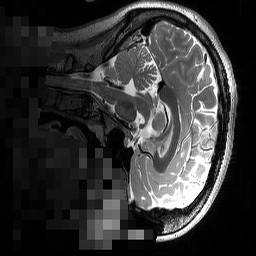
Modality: T2w
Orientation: sagittal
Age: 33
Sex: female
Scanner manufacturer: siemens
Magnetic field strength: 3 T
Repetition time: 3.39 s
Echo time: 0.39 s